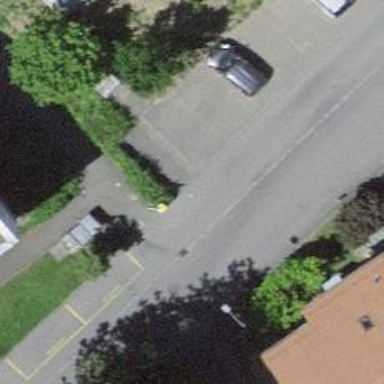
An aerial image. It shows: Post box.